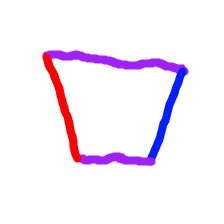
Shape: trapezoid